Question: I've got a GWT 2.4 app where I'm "swapping views" by switching out one 'Composite' widget on the 'RootPanel' for another, using the usual 'RootPanel.get().clear()' and 'RootPanel.get().add(newWidget)' to remove and add, respectively.
The first composite widget contains a 'PasswordTextBox'. It listens for the Enter keypress, which triggers the swap. Nothing too fancy:
'''
getDisplay().getPasswordBoxForKeyPresses().addKeyPressHandler(new KeyPressHandler() {
public void onKeyPress(KeyPressEvent event) {
if (event.getNativeEvent().getKeyCode() == KeyCodes.KEY_ENTER) {
swapWidgets(); // clear RootPanel and add new widget
}
}
});
'''
The problem is that there is a DOM memory leak: after 'RootPanel.get().clear()' is called, the old composite widget is stuck in the detached DOM tree because the 'HTMLInputElement' for the 'PasswordTextBox' has some strange reference to it which I cannot identify.
I took the helpful advice below, compiled at style=detailed and started trying to drive down the tree to look a reference to the element in JS. I'm pretty new with GWT, so it still isn't obvious to me what's going on. So starting with the second line in the retaining tree, I can see that 'lastEvent' in '_2' contains the 'nativeKeyTarget' listed at the top of tree. But where do I go from there?

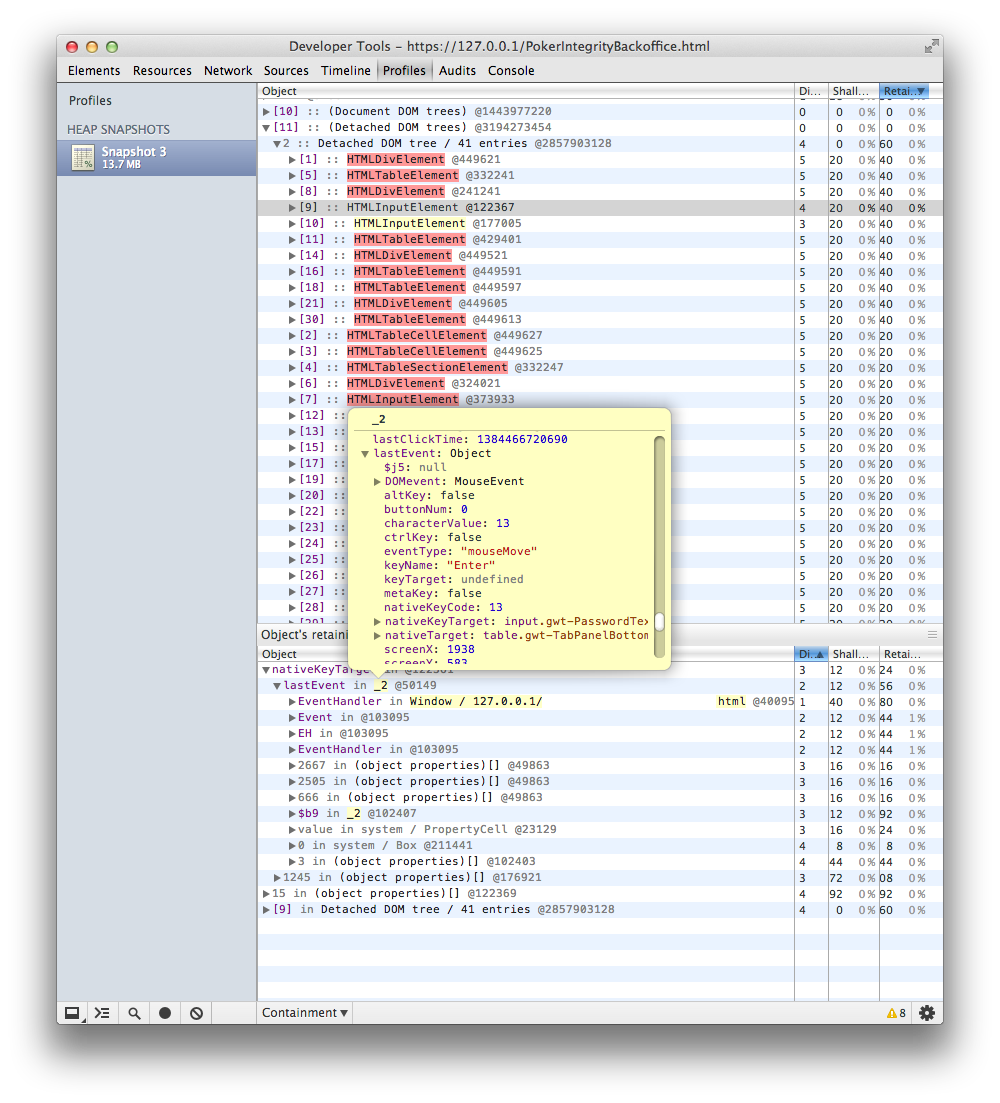
Answer: I tracked the reference down to SmartGWT. It tracks the last click event within ISC_Core.js. Further questions are
1. How will this behavior further affect memory usage in my app?
2. Can this behavior be bypassed if need be?
But those questions are for another post!